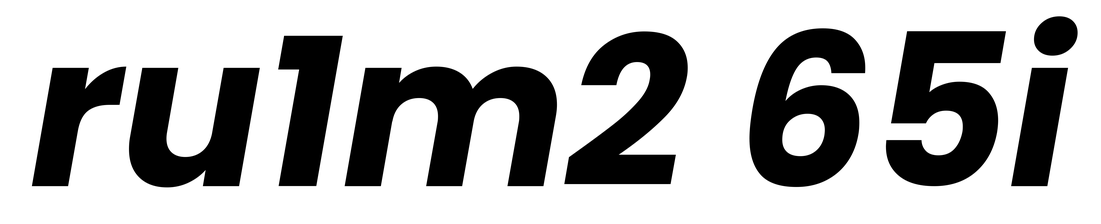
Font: Poppins-BoldItalic